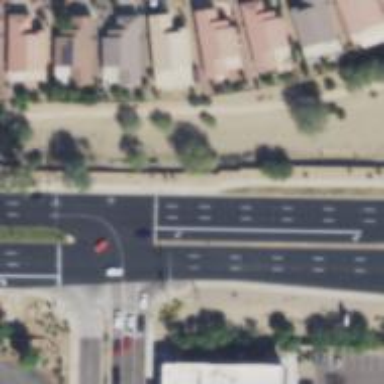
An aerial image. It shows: Solid stop line on the road.